九年级 · 度量几何学
(本题3分)(2022-浙江金华$cdot$九年级期中)如图,$DAperpAC,BCperpAC,AB$与$CD$相交于点$E$,过点$E$作$EFperpAC$交$AC$于$F$.且$BC=2,AD=3$,则$EF$的长为
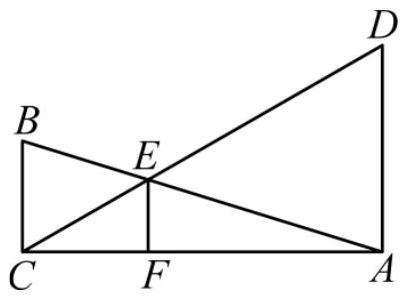
答案: $frac{6}{5}$
解析: 【分析】由$DAperpAC,BCperpAC,EFperpAC$,可得$EF//BC//AD$,则$triangleAEFsimtriangleABC,triangleCEFsimtriangleCDA$,再利用相似三角形的性质可得答案.【详解】解:$becauseDAperpAC,BCperpAC,EFperpAC$,$thereforeEF//BC//AD$,$thereforetriangleAEFsimtriangleABC,triangleCEFsimtriangleCDA$$thereforefrac{EF}{BC}=frac{AF}{AC},frac{EF}{AD}=frac{CF}{AC}$,$thereforefrac{EF}{BC}+frac{EF}{AD}=frac{AF}{AC}+frac{CF}{AC}=frac{AC}{AC}=1$,$becauseBC=2,quadAD=3$,$thereforefrac{EF}{2}+frac{EF}{3}=1$,解得:$EF=frac{6}{5}$.故答案为:$frac{6}{5}$.【点睛】本题考查的是相似三角形的判定与性质，证明$triangleAEFsimtriangleABC,triangleCEFsimtriangleCDA$是解本题的关键.